Question: I have a simple 'ng-repeat' '<li>'. Each '<li>' consumes 33.33% of the width so 3 items per row.
However, for some reason the items in the second row do not line up. After a big of digging, if i apply a 'min-width' of say, '400px', then it works. But, i can not do this as the description text length is dynamic.
HTML:
'''
<ul class="grid-wrap">
<li class="grid-col one-third" ng-repeat="job in Jobs" ng-init="descriptionLimit = 20">
<div>{{ job.JobTitle }}</div>
<div>{{ job.Location }}</div>
<div>{{ job.JobDescription | limitTo:descriptionLimit }}
<span ng-click="descriptionLimit = job.JobDescription.length"> >> </span></div>
</li>
</ul>
'''
CSS:
'''
ul, ol {
list-style: none;
padding: 0;
margin: 0;
}
.grid-wrap {
margin-left: -3em; /* the same as your gutter */
overflow: hidden;
clear: both;
}
.grid-col {
float: left;
padding-left: 3em; /* this is your gutter between columns */
width: 100%;
-webkit-box-sizing: border-box;
-moz-box-sizing: border-box;
box-sizing: border-box;
}
.one-third {
width: 33.33%;
}
'''
plunker: <URL>
If you click on the '>>' the description will expand and you can see each '<li>' does not line up:

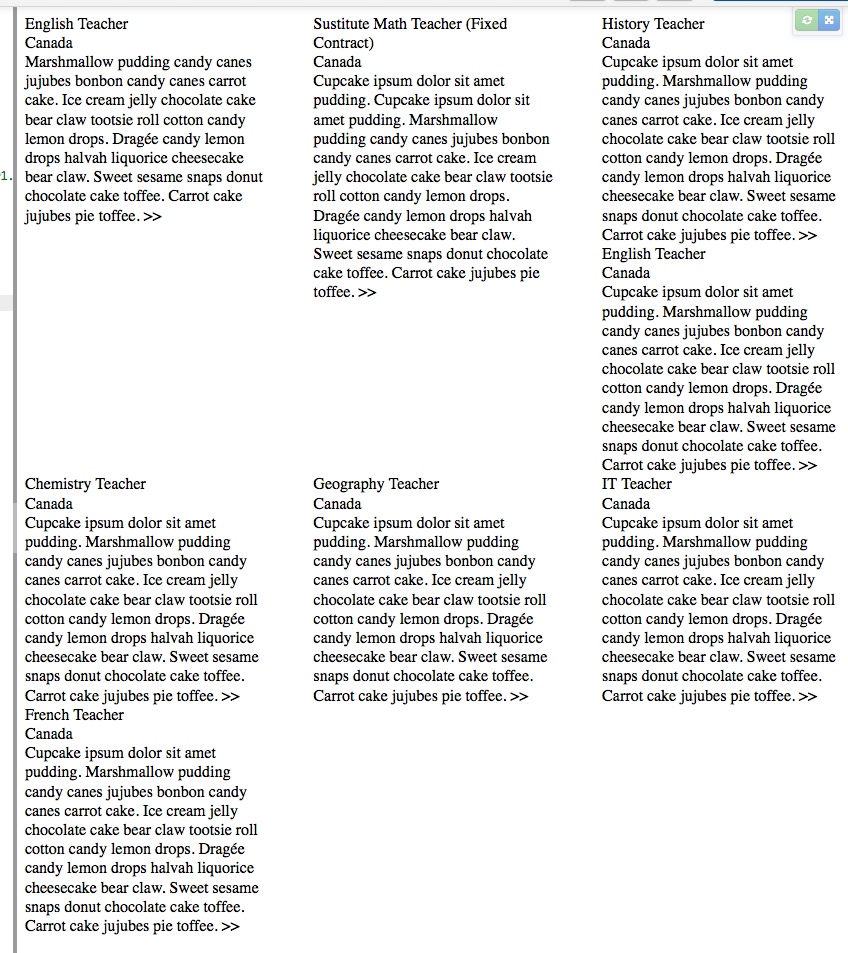
Answer: Might something like this be what you are looking for?
'''
.one-third:nth-of-type(3n+1) {
clear: both;
}
'''
I.e. if you want to have exactly a maximum of 3 'li's per row, and you want to always align your rows vertically, you'll need to explicitly do so.
And of course you could do this also with Angular, for example like this, first define a clearing class:
'''
.clear-li {
clear:both
}
'''
and then apply it with 'ng-class':
'''
<li class="grid-col one-third" ng-repeat="job in Jobs" ng-init="descriptionLimit = 20" ng-class="{'clear-li': ($index % 3 === 0)}">
'''